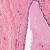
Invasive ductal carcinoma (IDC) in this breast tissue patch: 0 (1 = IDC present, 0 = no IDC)